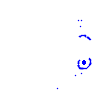
Particle: proton